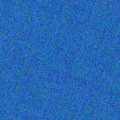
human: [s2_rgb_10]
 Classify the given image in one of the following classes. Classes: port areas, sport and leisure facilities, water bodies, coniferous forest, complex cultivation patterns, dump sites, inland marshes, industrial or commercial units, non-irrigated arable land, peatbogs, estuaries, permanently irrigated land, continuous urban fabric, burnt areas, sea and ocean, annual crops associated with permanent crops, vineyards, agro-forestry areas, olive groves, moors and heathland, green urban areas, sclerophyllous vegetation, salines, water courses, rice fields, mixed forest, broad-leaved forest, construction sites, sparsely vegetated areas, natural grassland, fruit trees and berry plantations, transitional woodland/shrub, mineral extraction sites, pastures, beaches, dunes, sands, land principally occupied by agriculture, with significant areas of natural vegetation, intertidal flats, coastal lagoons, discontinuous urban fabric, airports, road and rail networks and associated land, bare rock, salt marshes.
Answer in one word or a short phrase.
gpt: sea and ocean